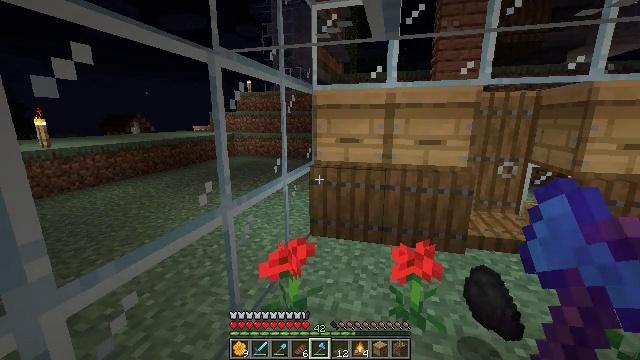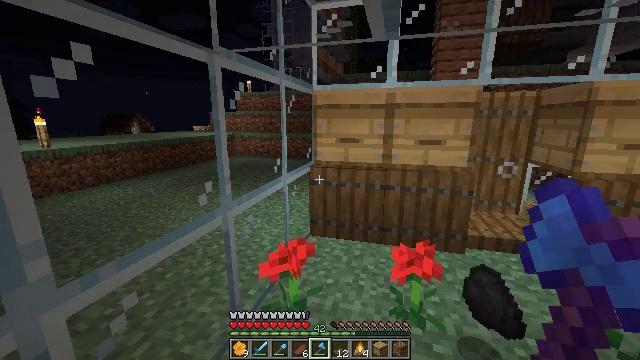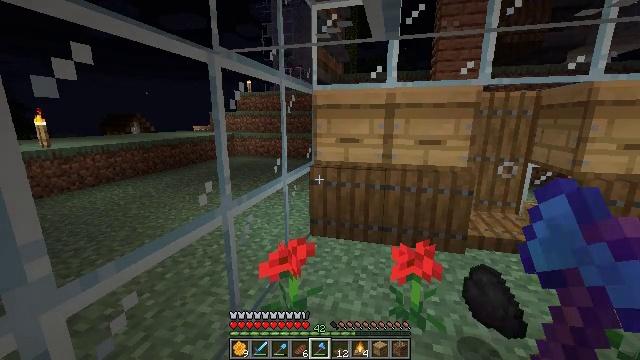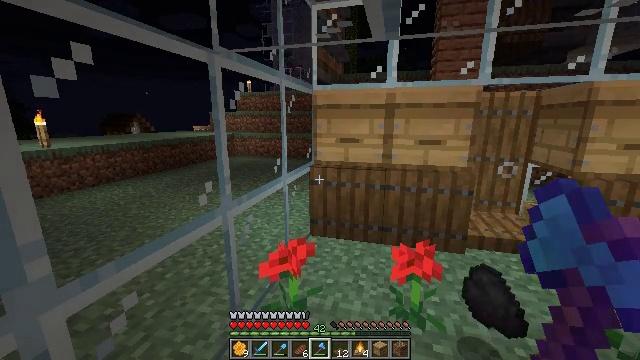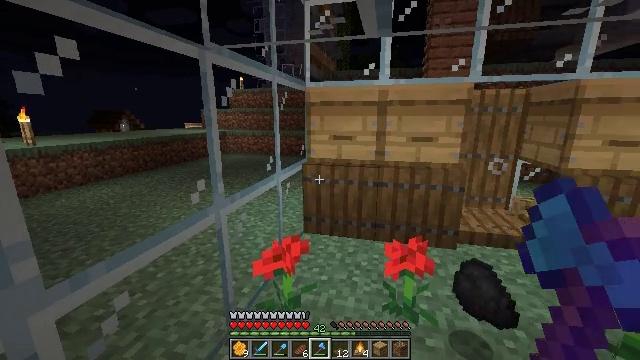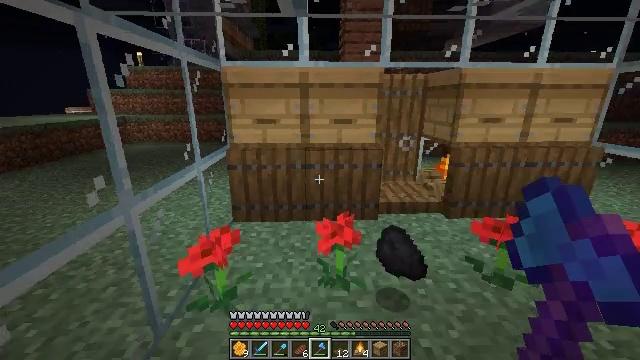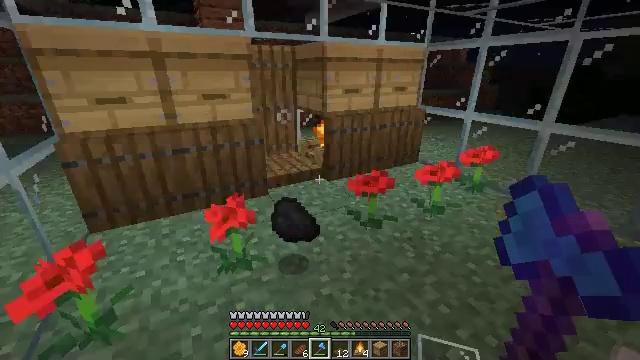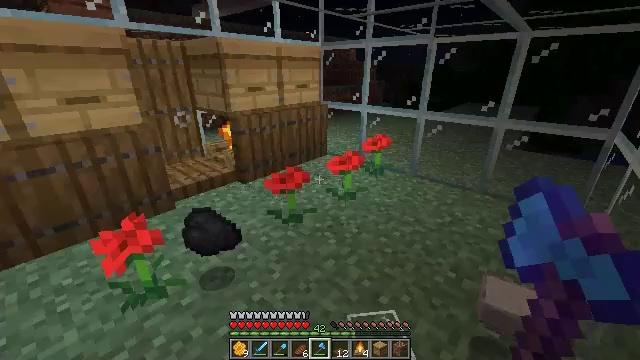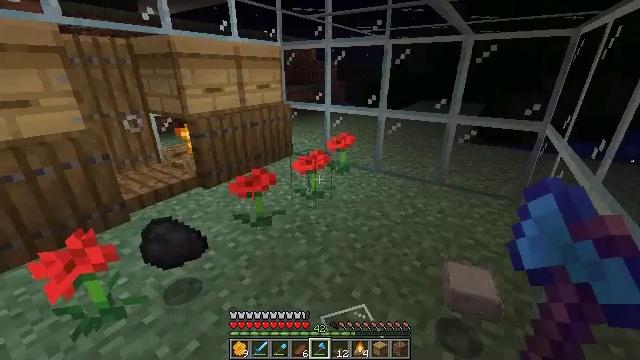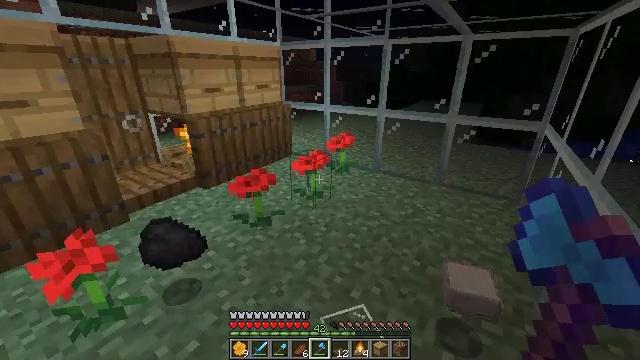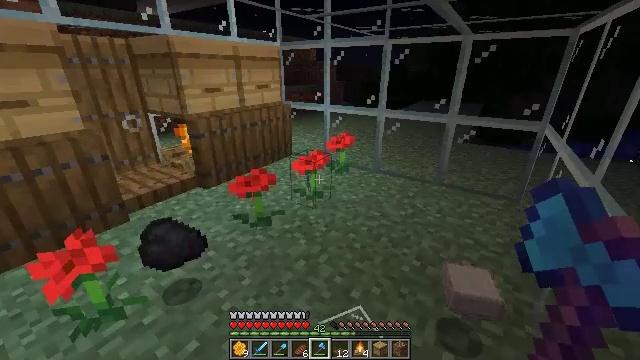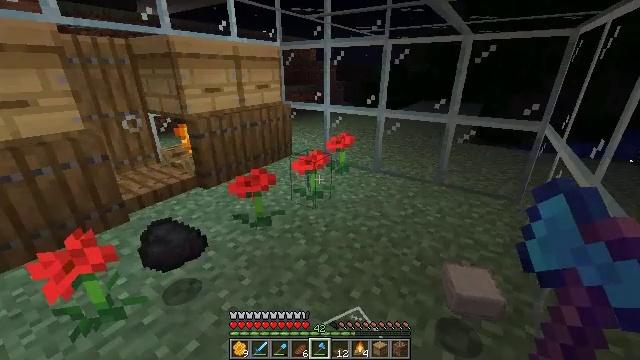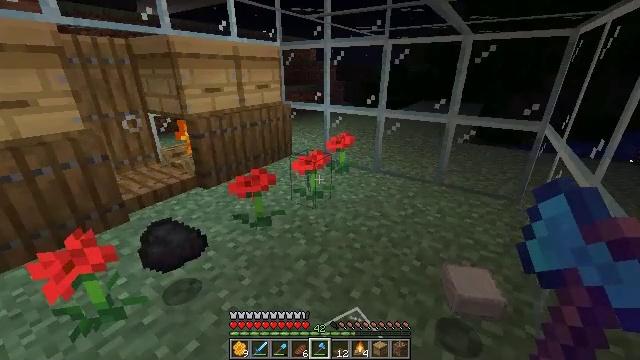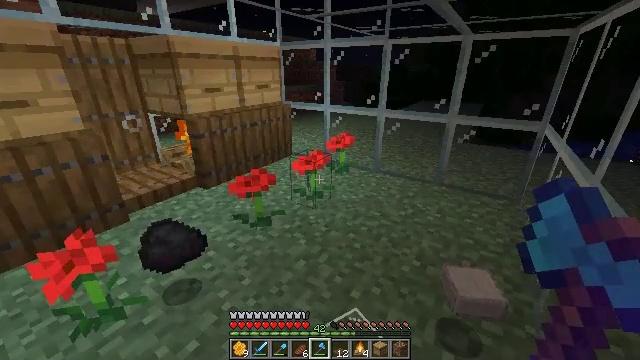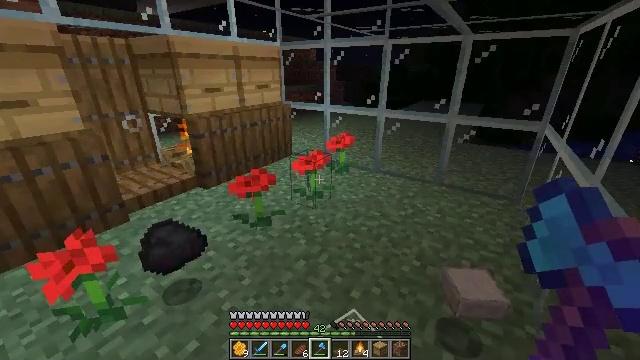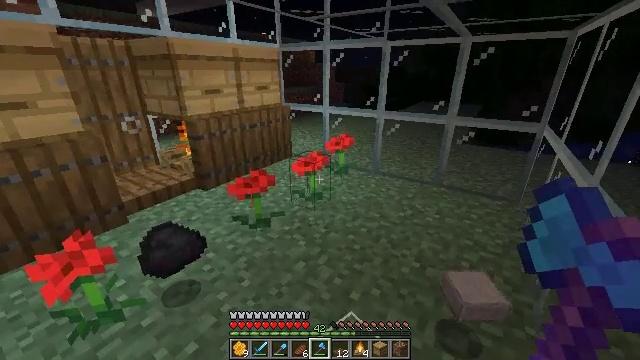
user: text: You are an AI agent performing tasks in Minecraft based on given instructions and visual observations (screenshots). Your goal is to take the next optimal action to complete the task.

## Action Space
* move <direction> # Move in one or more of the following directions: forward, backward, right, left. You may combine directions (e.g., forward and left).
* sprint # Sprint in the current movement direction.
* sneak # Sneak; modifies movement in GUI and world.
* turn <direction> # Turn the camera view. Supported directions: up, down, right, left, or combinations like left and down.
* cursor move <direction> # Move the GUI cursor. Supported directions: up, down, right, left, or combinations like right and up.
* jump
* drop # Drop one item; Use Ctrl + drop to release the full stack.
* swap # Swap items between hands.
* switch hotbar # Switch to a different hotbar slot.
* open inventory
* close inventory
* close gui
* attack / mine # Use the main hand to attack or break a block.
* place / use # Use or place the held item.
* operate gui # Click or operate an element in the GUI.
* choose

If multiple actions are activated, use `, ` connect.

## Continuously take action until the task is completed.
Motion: motion action
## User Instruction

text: Destroy the beehive to relocate it.
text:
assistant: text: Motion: no_op
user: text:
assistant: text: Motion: no_op
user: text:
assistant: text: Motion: no_op
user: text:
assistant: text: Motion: turn right
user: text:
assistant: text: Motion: turn right and down
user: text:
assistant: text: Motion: turn right and down
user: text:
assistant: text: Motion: turn right
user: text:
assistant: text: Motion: turn right
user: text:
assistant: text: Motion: no_op
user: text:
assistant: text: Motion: no_op
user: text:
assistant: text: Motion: no_op
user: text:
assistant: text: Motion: no_op
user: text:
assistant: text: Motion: no_op
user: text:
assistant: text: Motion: no_op
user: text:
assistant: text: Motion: no_op
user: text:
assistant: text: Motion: turn left and up
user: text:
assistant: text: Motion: turn up
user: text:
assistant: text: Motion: turn up
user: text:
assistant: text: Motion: turn right and up
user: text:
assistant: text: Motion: turn right and up
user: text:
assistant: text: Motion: turn right and up
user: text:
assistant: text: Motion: turn right and up
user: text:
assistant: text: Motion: turn up
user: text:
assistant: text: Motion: turn up
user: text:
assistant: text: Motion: turn up
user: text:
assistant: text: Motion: no_op
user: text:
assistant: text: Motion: turn left
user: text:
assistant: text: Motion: turn left and up
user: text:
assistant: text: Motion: turn left and up
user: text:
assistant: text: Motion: turn left and up